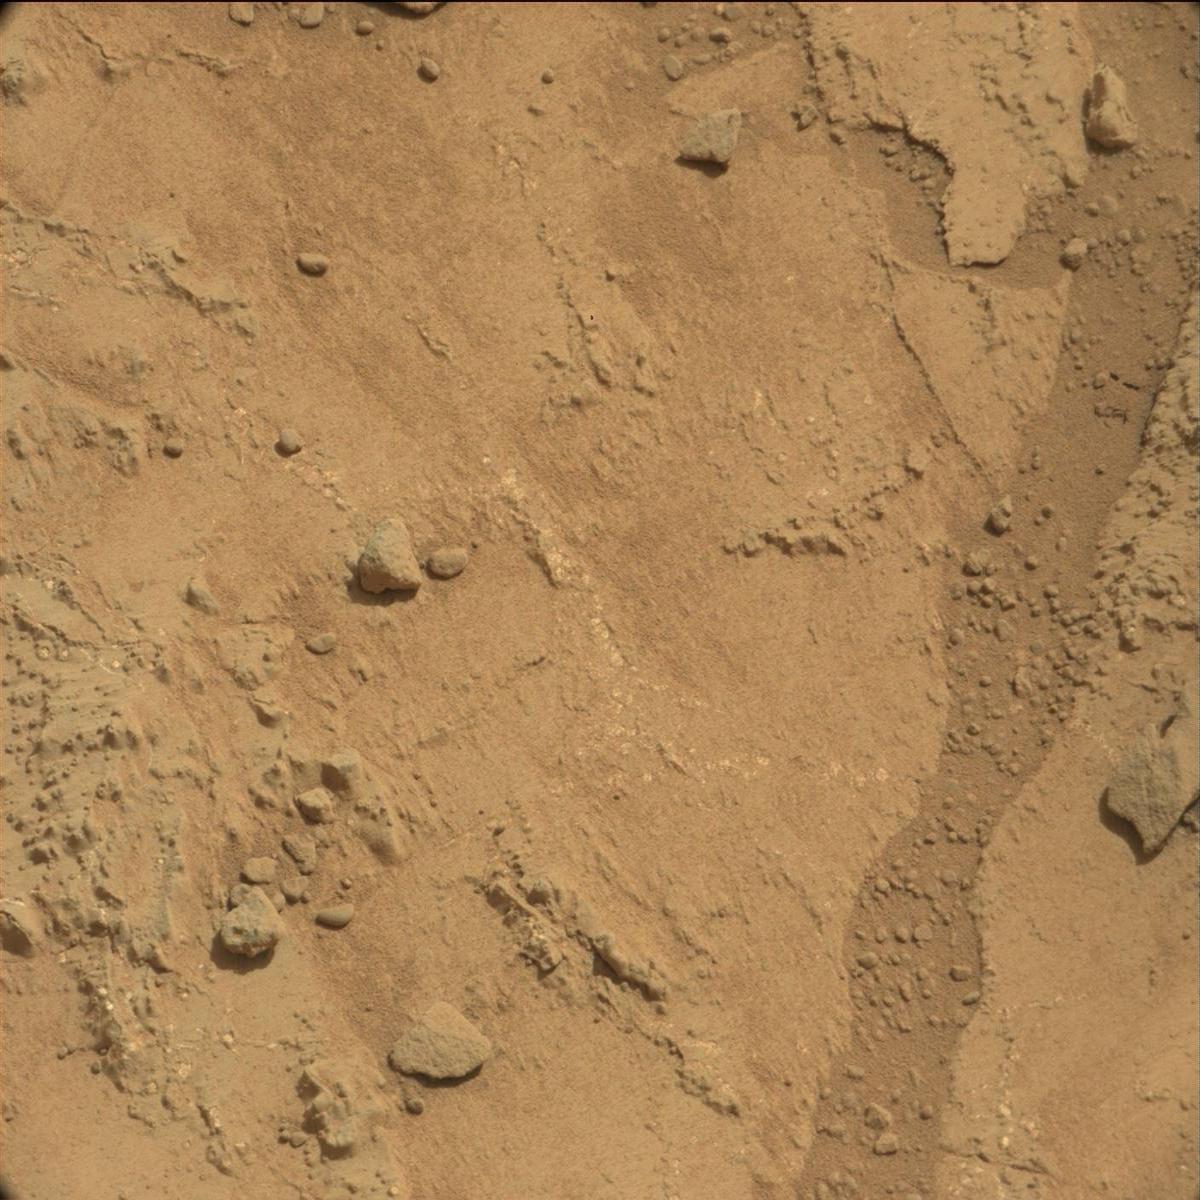
Terrain classes present: Bedrock, Rock, Sand / Soil